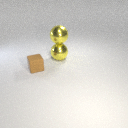
large yellow metal sphere above large yellow metal sphere